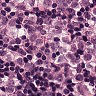
Metastatic tissue present: yes